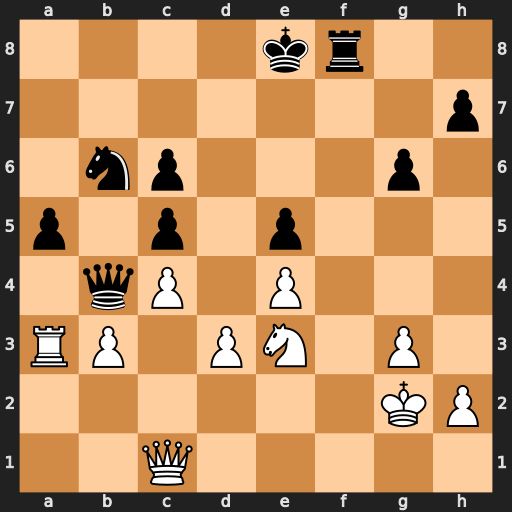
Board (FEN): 4kr2/7p/1np3p1/p1p1p3/1qP1P3/RP1PN1P1/6KP/2Q5
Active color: w
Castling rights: -
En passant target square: -
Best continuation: Nc2 Qc3 b4 axb4 Rxc3